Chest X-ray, PA view. Patient: 12 years old, sex M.
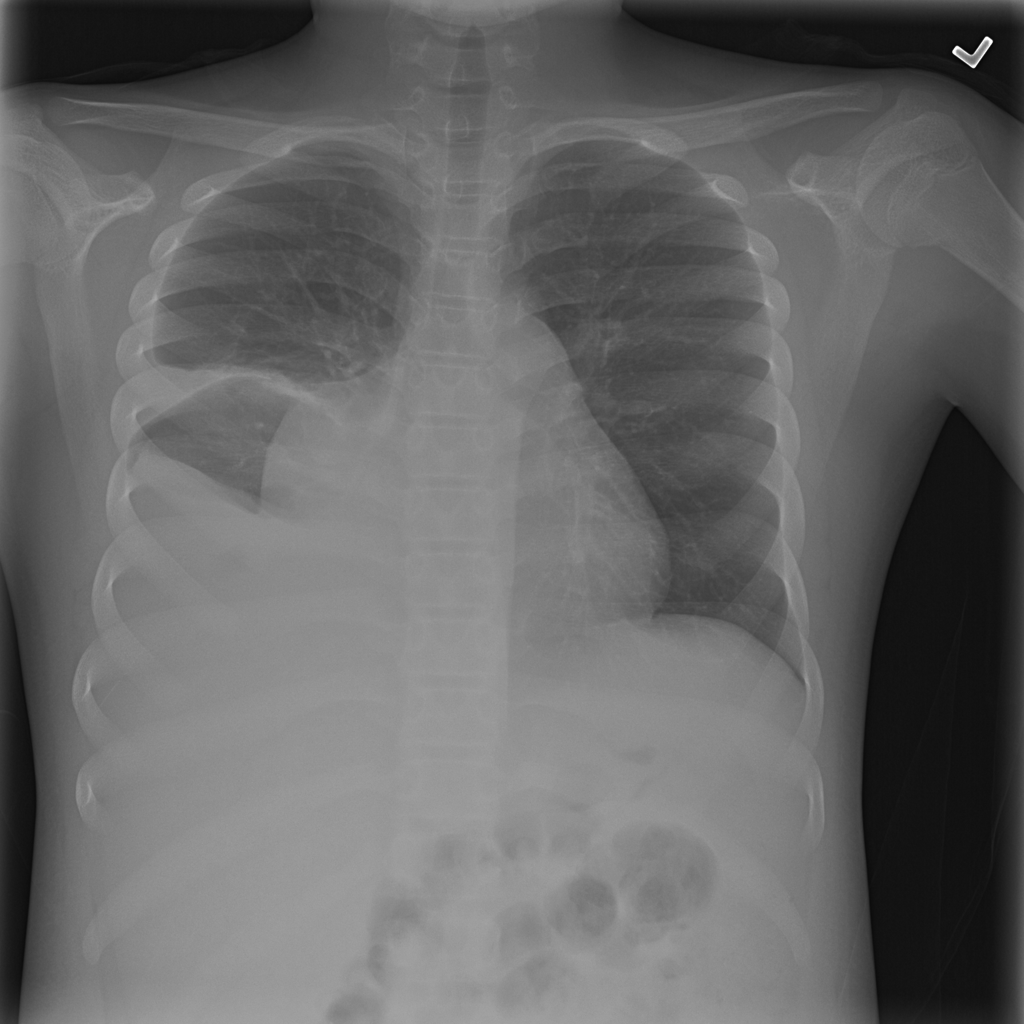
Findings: Effusion